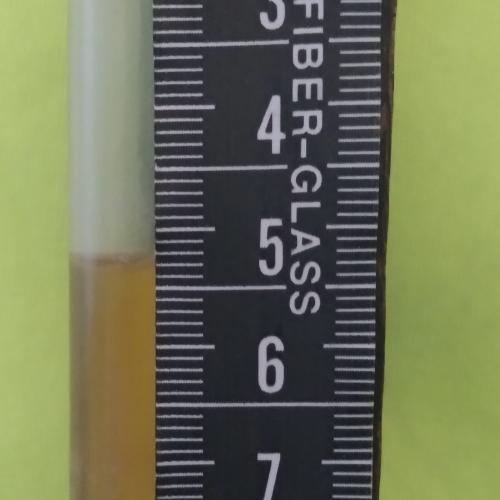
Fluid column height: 5.2 cm